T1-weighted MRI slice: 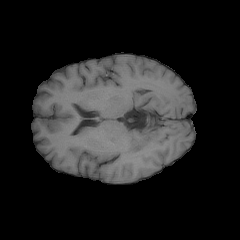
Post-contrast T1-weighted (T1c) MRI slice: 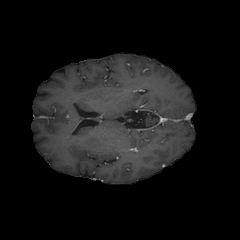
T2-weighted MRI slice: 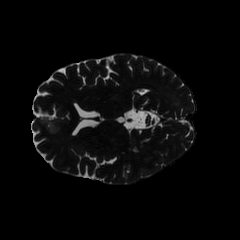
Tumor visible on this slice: yes